Interaction volume radius: 10 \u00c5
Interaction volume height: 25 \u00c5
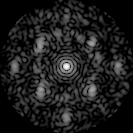
Disorder parameter: 0.5851